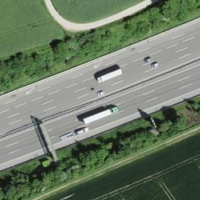
EUNIS habitat code: 57
Species observed at this site:
Milvus milvus